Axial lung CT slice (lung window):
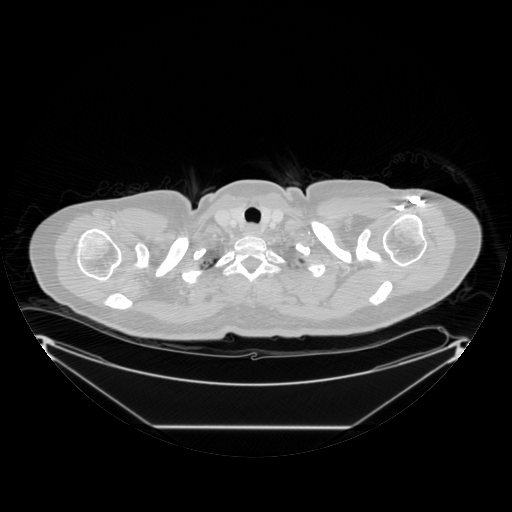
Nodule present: no